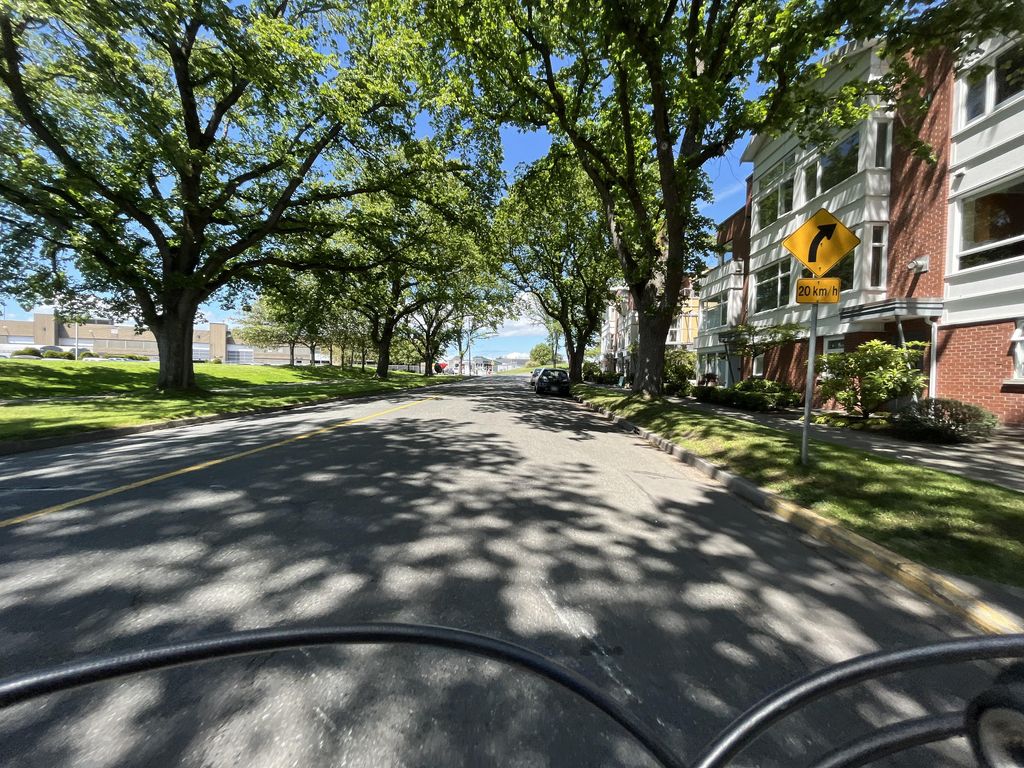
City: victoria